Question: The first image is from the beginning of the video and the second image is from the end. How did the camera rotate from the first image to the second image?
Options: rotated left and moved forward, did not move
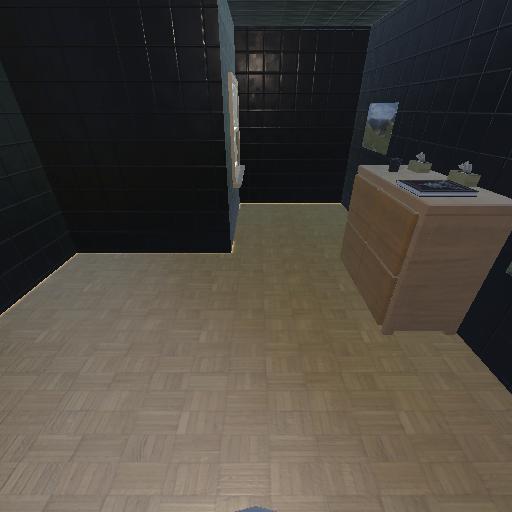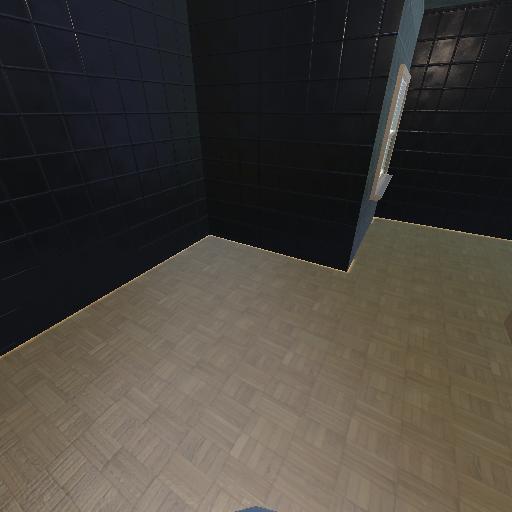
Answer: rotated left and moved forward